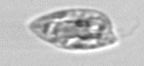
Label: Prorocentrum_dentatum